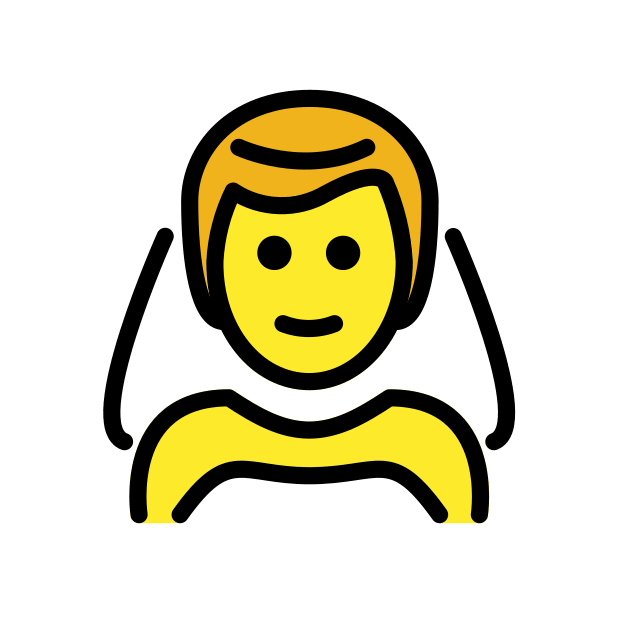
man with veil